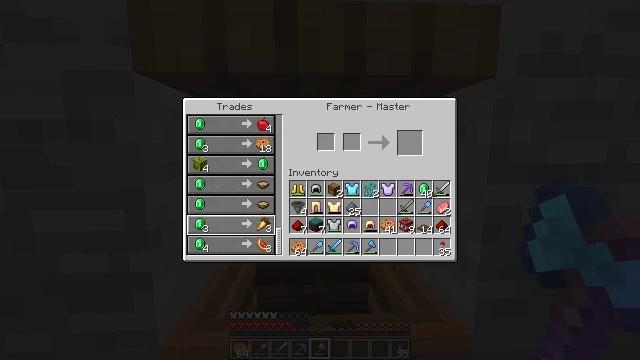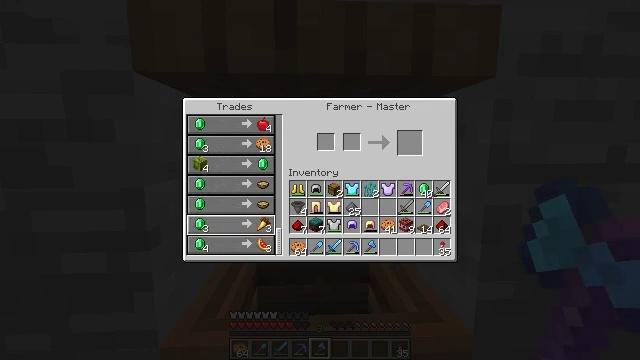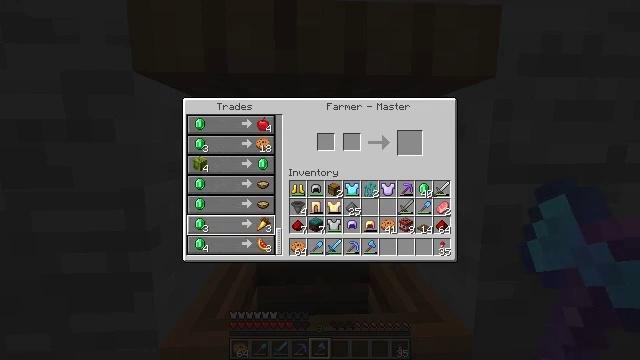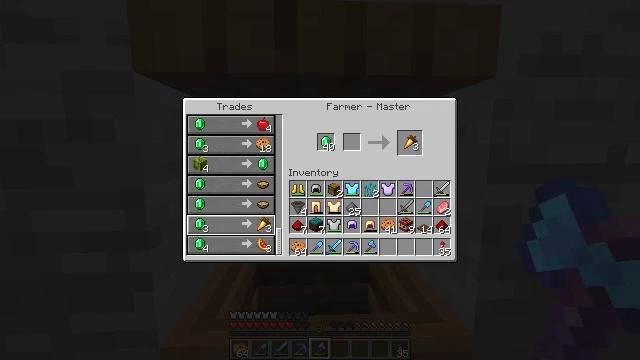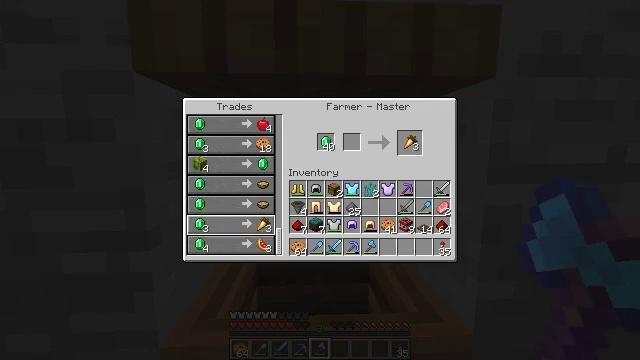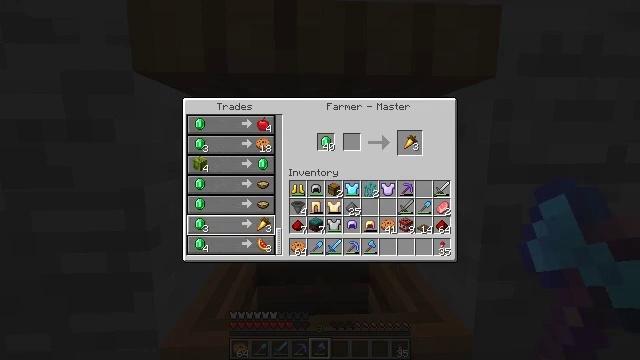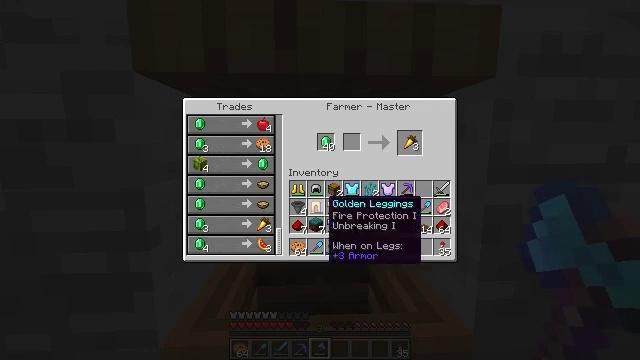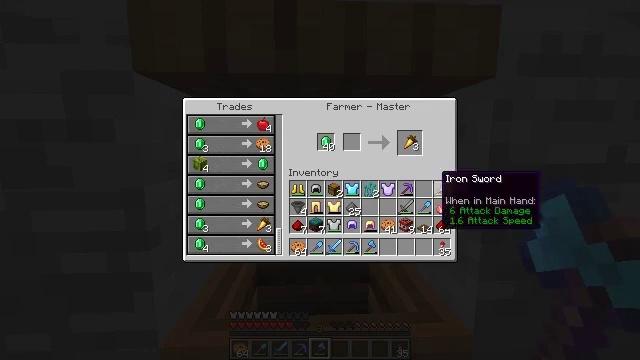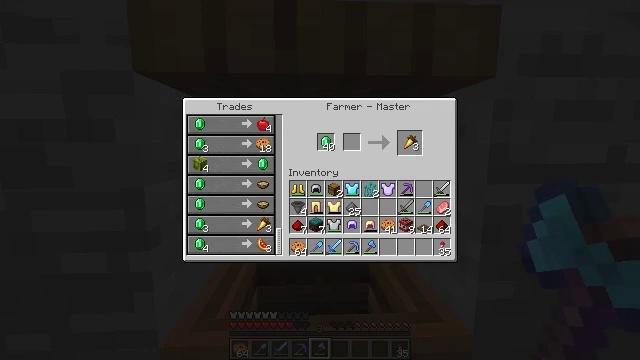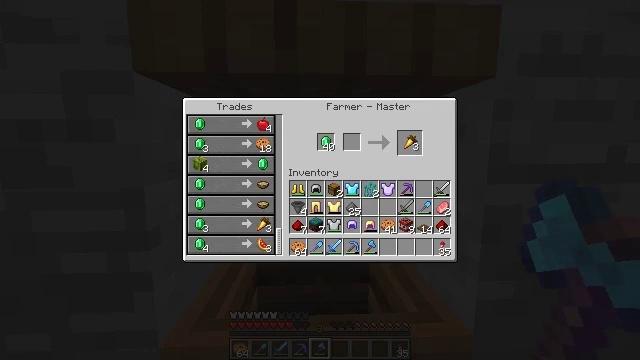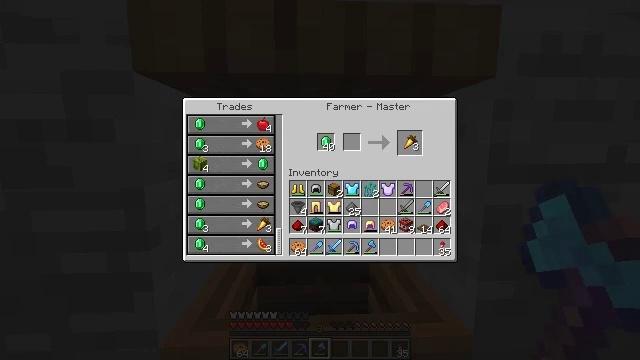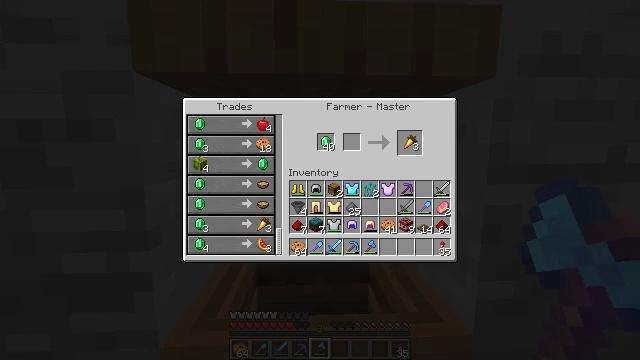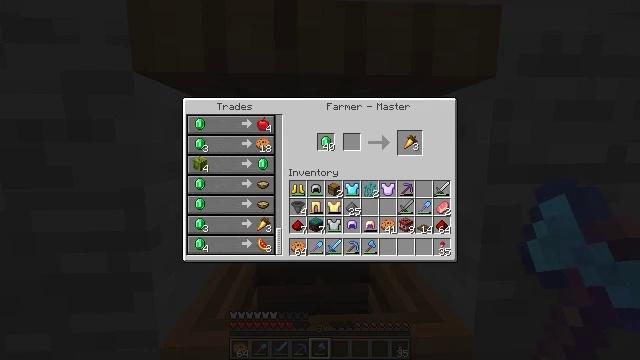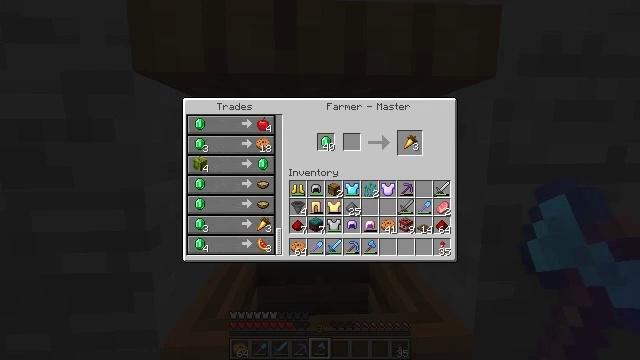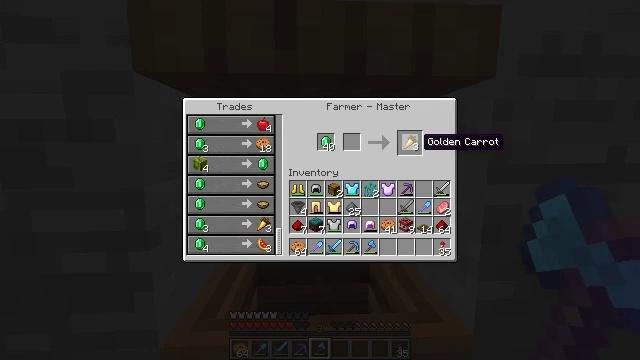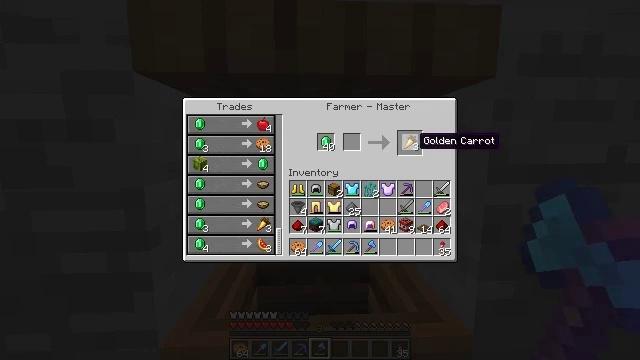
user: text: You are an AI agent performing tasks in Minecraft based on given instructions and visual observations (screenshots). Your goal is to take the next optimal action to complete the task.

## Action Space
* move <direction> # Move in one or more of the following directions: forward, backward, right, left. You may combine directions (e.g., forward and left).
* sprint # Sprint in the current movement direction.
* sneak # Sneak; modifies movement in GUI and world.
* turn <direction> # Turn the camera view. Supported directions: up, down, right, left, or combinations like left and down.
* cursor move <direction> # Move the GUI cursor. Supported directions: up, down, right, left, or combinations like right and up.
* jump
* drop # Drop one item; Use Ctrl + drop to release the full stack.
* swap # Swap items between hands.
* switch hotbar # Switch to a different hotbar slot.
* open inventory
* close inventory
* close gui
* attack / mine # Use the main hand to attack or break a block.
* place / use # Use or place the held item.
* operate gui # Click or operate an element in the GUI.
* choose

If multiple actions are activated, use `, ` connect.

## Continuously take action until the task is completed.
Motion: motion action
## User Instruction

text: Craft a golden carrot.
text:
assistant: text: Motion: sneak
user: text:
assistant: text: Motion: sneak
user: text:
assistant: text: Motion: sneak, attack / mine
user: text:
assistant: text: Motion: sneak, attack / mine
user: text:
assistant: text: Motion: sneak, turn right, attack / mine
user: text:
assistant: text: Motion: sneak, turn right and up
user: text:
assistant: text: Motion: sneak, turn right and up
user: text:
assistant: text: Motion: sneak, turn right and up
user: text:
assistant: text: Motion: sneak, turn up
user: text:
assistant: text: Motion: sneak, turn left and up
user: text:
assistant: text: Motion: sneak, turn left
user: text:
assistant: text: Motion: sneak
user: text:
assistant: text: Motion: sneak
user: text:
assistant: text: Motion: sneak
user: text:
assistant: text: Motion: sneak
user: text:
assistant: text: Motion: sneak
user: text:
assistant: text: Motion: sneak
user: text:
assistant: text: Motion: sneak
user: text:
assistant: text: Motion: sneak
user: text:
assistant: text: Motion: sneak
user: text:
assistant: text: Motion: sneak
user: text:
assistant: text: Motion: sneak, attack / mine
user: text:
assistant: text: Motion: sneak, attack / mine
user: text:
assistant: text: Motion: sneak, attack / mine
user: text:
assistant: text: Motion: sneak
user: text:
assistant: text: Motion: sneak
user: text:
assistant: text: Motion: sneak